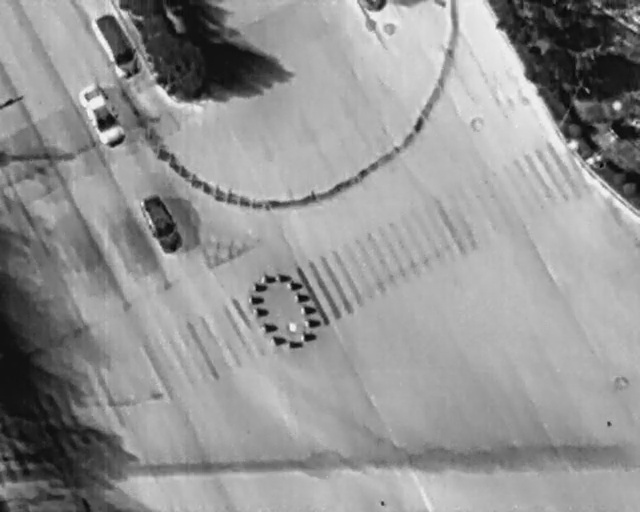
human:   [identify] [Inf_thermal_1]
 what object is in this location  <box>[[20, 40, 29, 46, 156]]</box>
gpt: <ref>1 medium car at the left</ref>